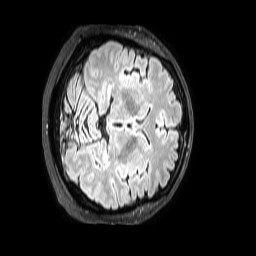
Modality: FLAIR
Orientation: axial
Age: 65
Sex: male
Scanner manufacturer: philips
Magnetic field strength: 3 T
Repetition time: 4.8 s
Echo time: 0.2794 s